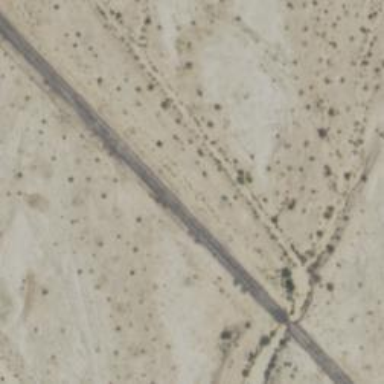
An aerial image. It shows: Abandoned railway.